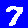
Digit: 7